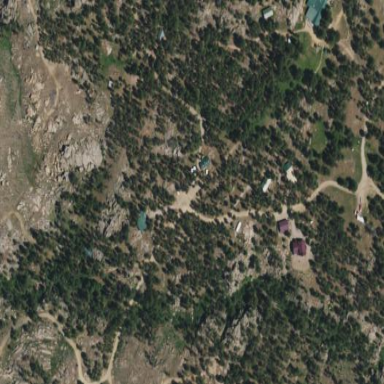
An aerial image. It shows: Campsite with tents set up.